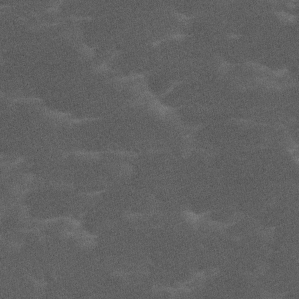
Label: non_frost